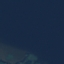
Land use / land cover class: SeaLake